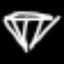
Label: diamond